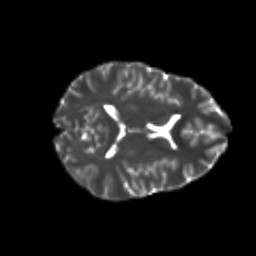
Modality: T2w
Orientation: axial
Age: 21
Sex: female
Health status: healthy
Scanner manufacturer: philips
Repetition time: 7.389 s
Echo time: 0.08599 s